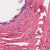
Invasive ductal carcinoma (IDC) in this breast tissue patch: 0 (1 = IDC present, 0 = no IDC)